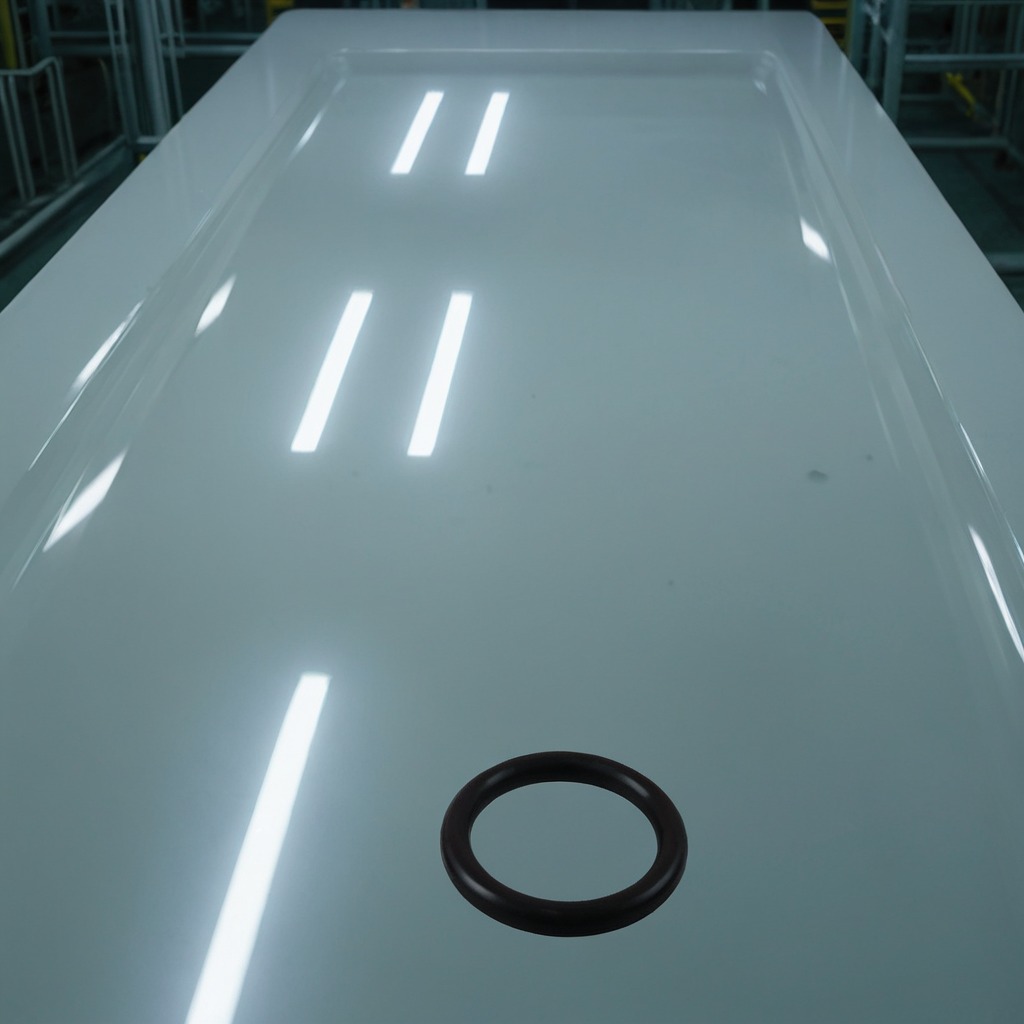
A rubber O-ring lies on a high-gloss table in a ship maintenance bay industrial lighting.